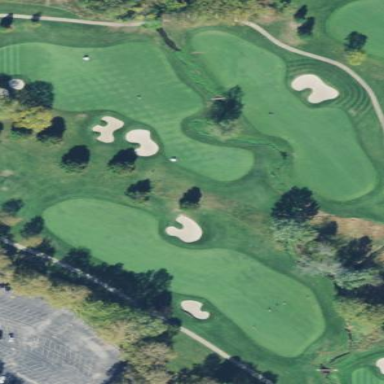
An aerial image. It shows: Rough area on grassy golf course.